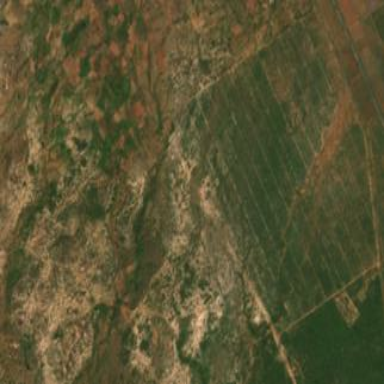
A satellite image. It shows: Farmland with sisal crops.